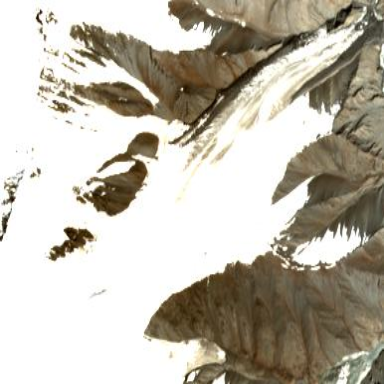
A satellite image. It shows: Stunning view of glacier.